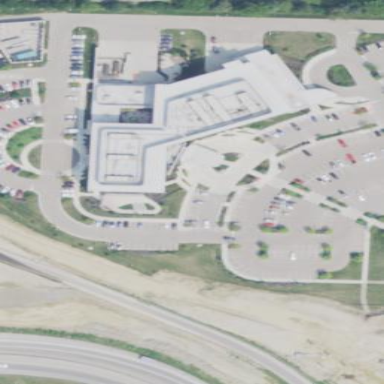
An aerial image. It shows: Hospital building.